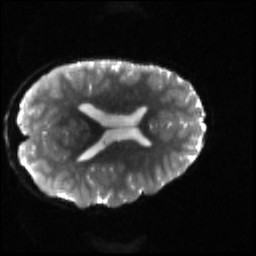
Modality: sbref
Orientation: axial
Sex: male
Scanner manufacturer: siemens
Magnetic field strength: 3 T
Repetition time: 5 s
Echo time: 0.07 s